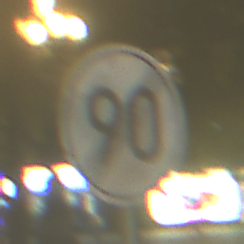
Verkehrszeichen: EndeGeschwindigkeit90
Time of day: Night
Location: Outdoor (Urban)
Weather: Clear
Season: NotSpecified
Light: Artificial